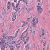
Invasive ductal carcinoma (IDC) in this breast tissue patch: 1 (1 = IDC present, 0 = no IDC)